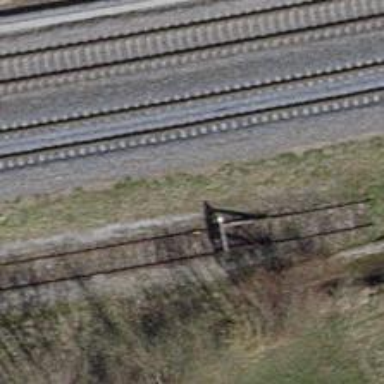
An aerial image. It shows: Railway siding with one electrified track and contact line.